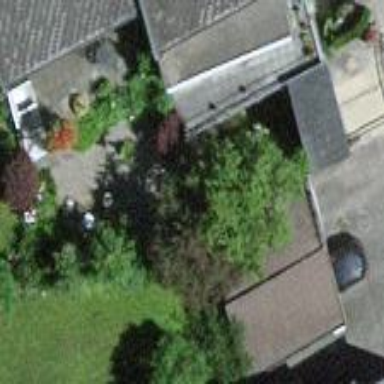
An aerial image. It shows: Group of garages.